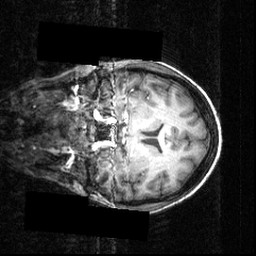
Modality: T1w
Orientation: coronal
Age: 27
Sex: female
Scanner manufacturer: siemens
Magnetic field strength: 3.951 T
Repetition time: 1.5 s
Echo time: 0.00335 s